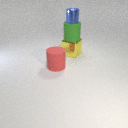
large yellow metal cube behind large red rubber cylinder